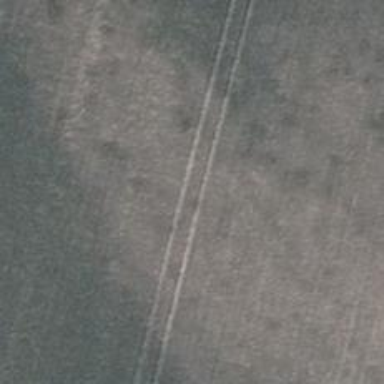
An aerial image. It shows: Grass track with grade 5 tracktype.